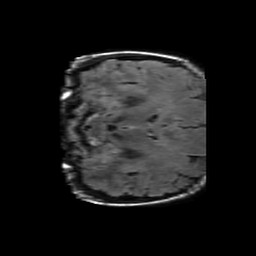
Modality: FLAIR
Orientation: coronal
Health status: ill
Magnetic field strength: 3 T